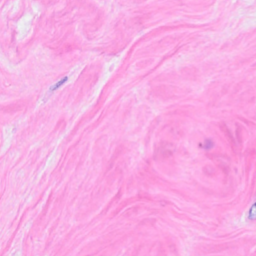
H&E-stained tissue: Breast